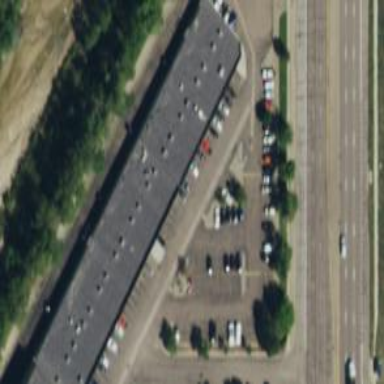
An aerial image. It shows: Retail building.